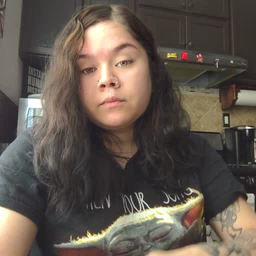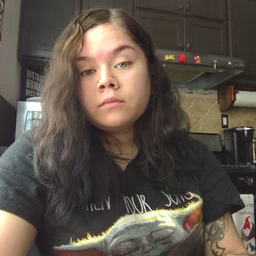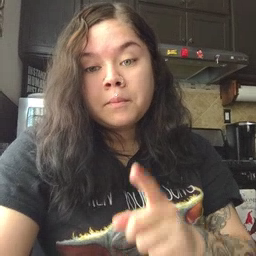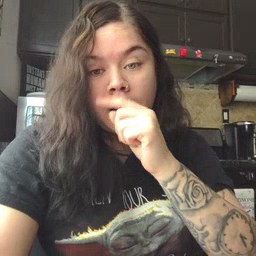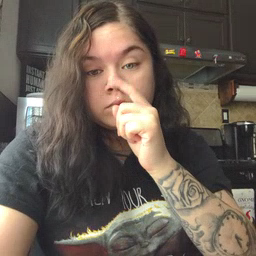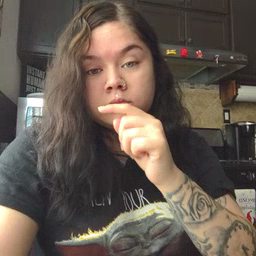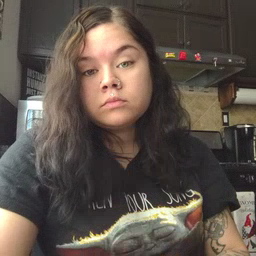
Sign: mouse